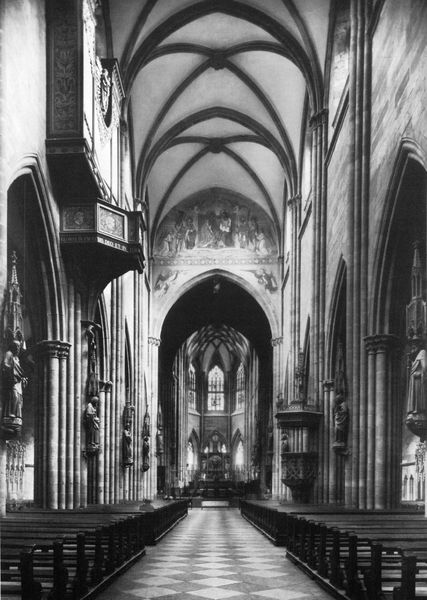
Titel: Freiburger Münster Unserer Lieben Frau
Standort: Freiburg, Münster (EU - D - BW)
Schlagwörter: gemälde, weiß, fenster, grau, pfeiler, schwarz, säulen, blick, malerei, architektur, innenraum, kirche, decke, gotik, schiff, bogen, figuren, gestühl, wandgemälde, wandmalerei, foto, fotografie, photographie, gang, gewölbe, rippen, altar, arkaden, bänke, kathedrale, langhaus, kapitell, photo, kirchenschiff, kreuzrippengewölbe, mittelschiff, orgel, skulpturen, statuen, bündelpfeiler, dienste, gotisch, kanzel, kreuzgewölbe, jesus, apsis, chor, heilige, fresko, fließen, gothik, christen, fotographie, bogengang, vierung, deckengewölbe, rippengeölbe, kreutzgatgewölbe